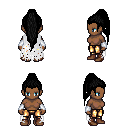
a pixel art fantasy rpg character, female body template, human, dark skin, white tattered cape, gold greaves, black extra-long topknot hairstyle, white cloth bracers, brown shoes, four views (front, back, left, right), 2x2 character sprite sheet, small pixel art, hard edges, no anti-aliasing